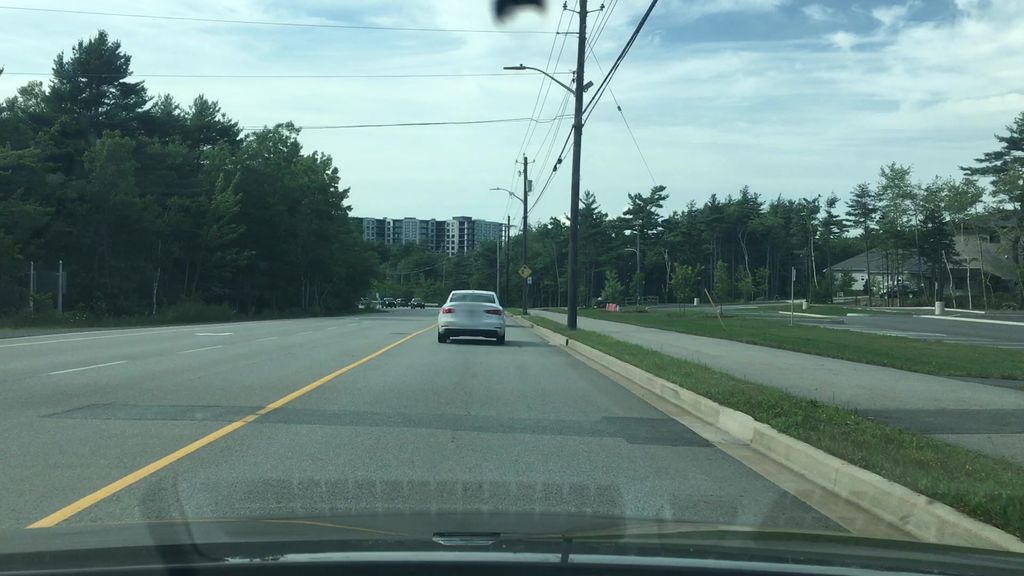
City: halifax